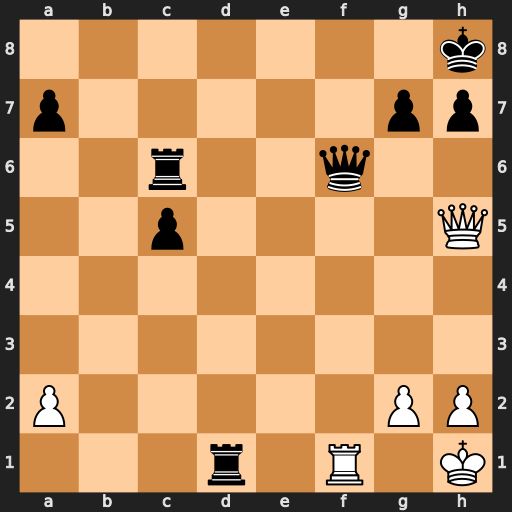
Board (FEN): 7k/p5pp/2r2q2/2p4Q/8/8/P5PP/3r1R1K
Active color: w
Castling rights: -
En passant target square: -
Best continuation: Qe8+ Qf8 Qxf8#